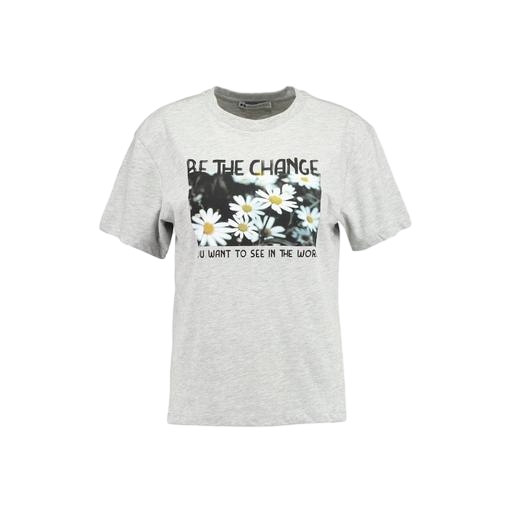
graphic tee, graphic tee shirt, grey graphic tee, white background